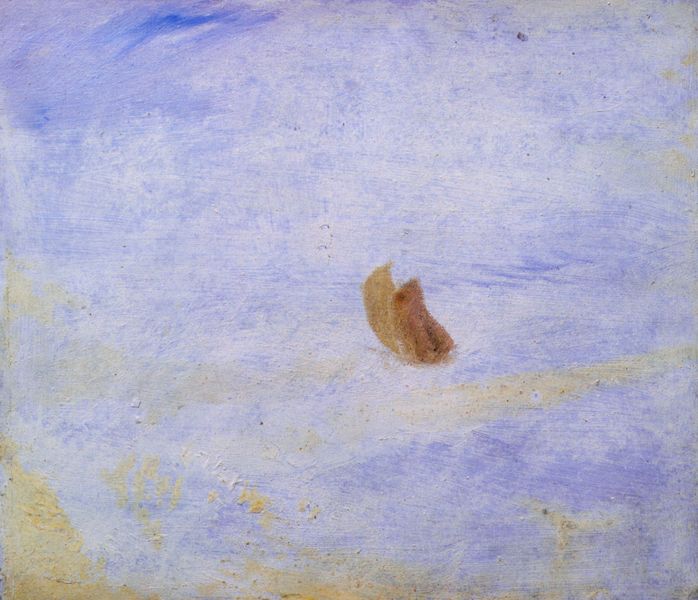
Titel: Segelboot auf rauher See
Künstler: William Turner
Standort: London
Institution: British Museum
Schlagwörter: blau, feder, flügel, gemälde, himmel, meer, schatten, vogel, wasser, weiß, wolken, aquarell, gelb, impressionismus, landschaft, ocker, sand, see, teich, ufer, ausschnitt, braun, hell, hintergrund, hut, licht, pastell, schnee, tier, wiese, wolke, beige, flächig, malerei, mensch, bild, öl, einsamkeit, ferne, spiegelung, weite, wind, einsam, flach, pastos, gold, blatt, kontrast, schräg, zart, boot, fliegen, engel, hellblau, himmelblau, küste, schiff, segel, segelboot, strand, welle, wellen, papier, ente, zwei, studie, moderne, segelschiff, abstrakt, düne, dünen, fels, fläche, leer, modern, verlassen, dunst, farbe, nebel, untergehen, kahl, klein, linien, weis, treiben, luft, seestück, sturm, turner, untergang, wogen, duktus, dunkelblau, einfach, detail, monet, stimmung, transparent, transparenz, dünn, frühling, abstraktion, segeln, laviert, wasserfarben, flug, kälte, schneelandschaft, schwimmen, schraffur, übergänge, zoo, schuh, pinsel, schmetterling, sonnig, farbauftrag, pinselduktus, pinselstrich, reduziert, reduktion, fleck, flecken, verschwommen, meliert, verwischt, struktur, schräge, pinselstriche, atmosphäre, weich, bären, bär, objekt, klecks, lasiert, quadrat, falter, drache, lavierung, vogelschau, goldener schnitt, postmoderne, zweimaster, gleiten, meereslandschaft, minimal, versinken, irreal, wenig, william turner, um 1800, sphärisch, unendlichkeit, vibrieren, vodel, vorläufer impressionismus, inuit, eismeer, aquqrell, leuchtkraft, treibend, blaue fläche, seeln, bild gemäde